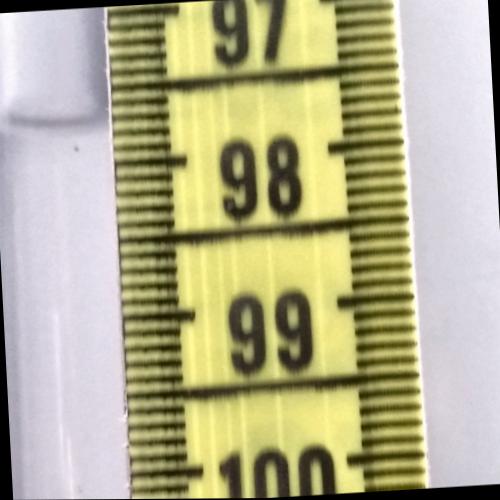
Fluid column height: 97.7 cm